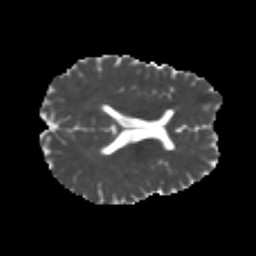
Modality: MD
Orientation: axial
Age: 20
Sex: male
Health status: healthy
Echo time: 0.074 s